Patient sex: F
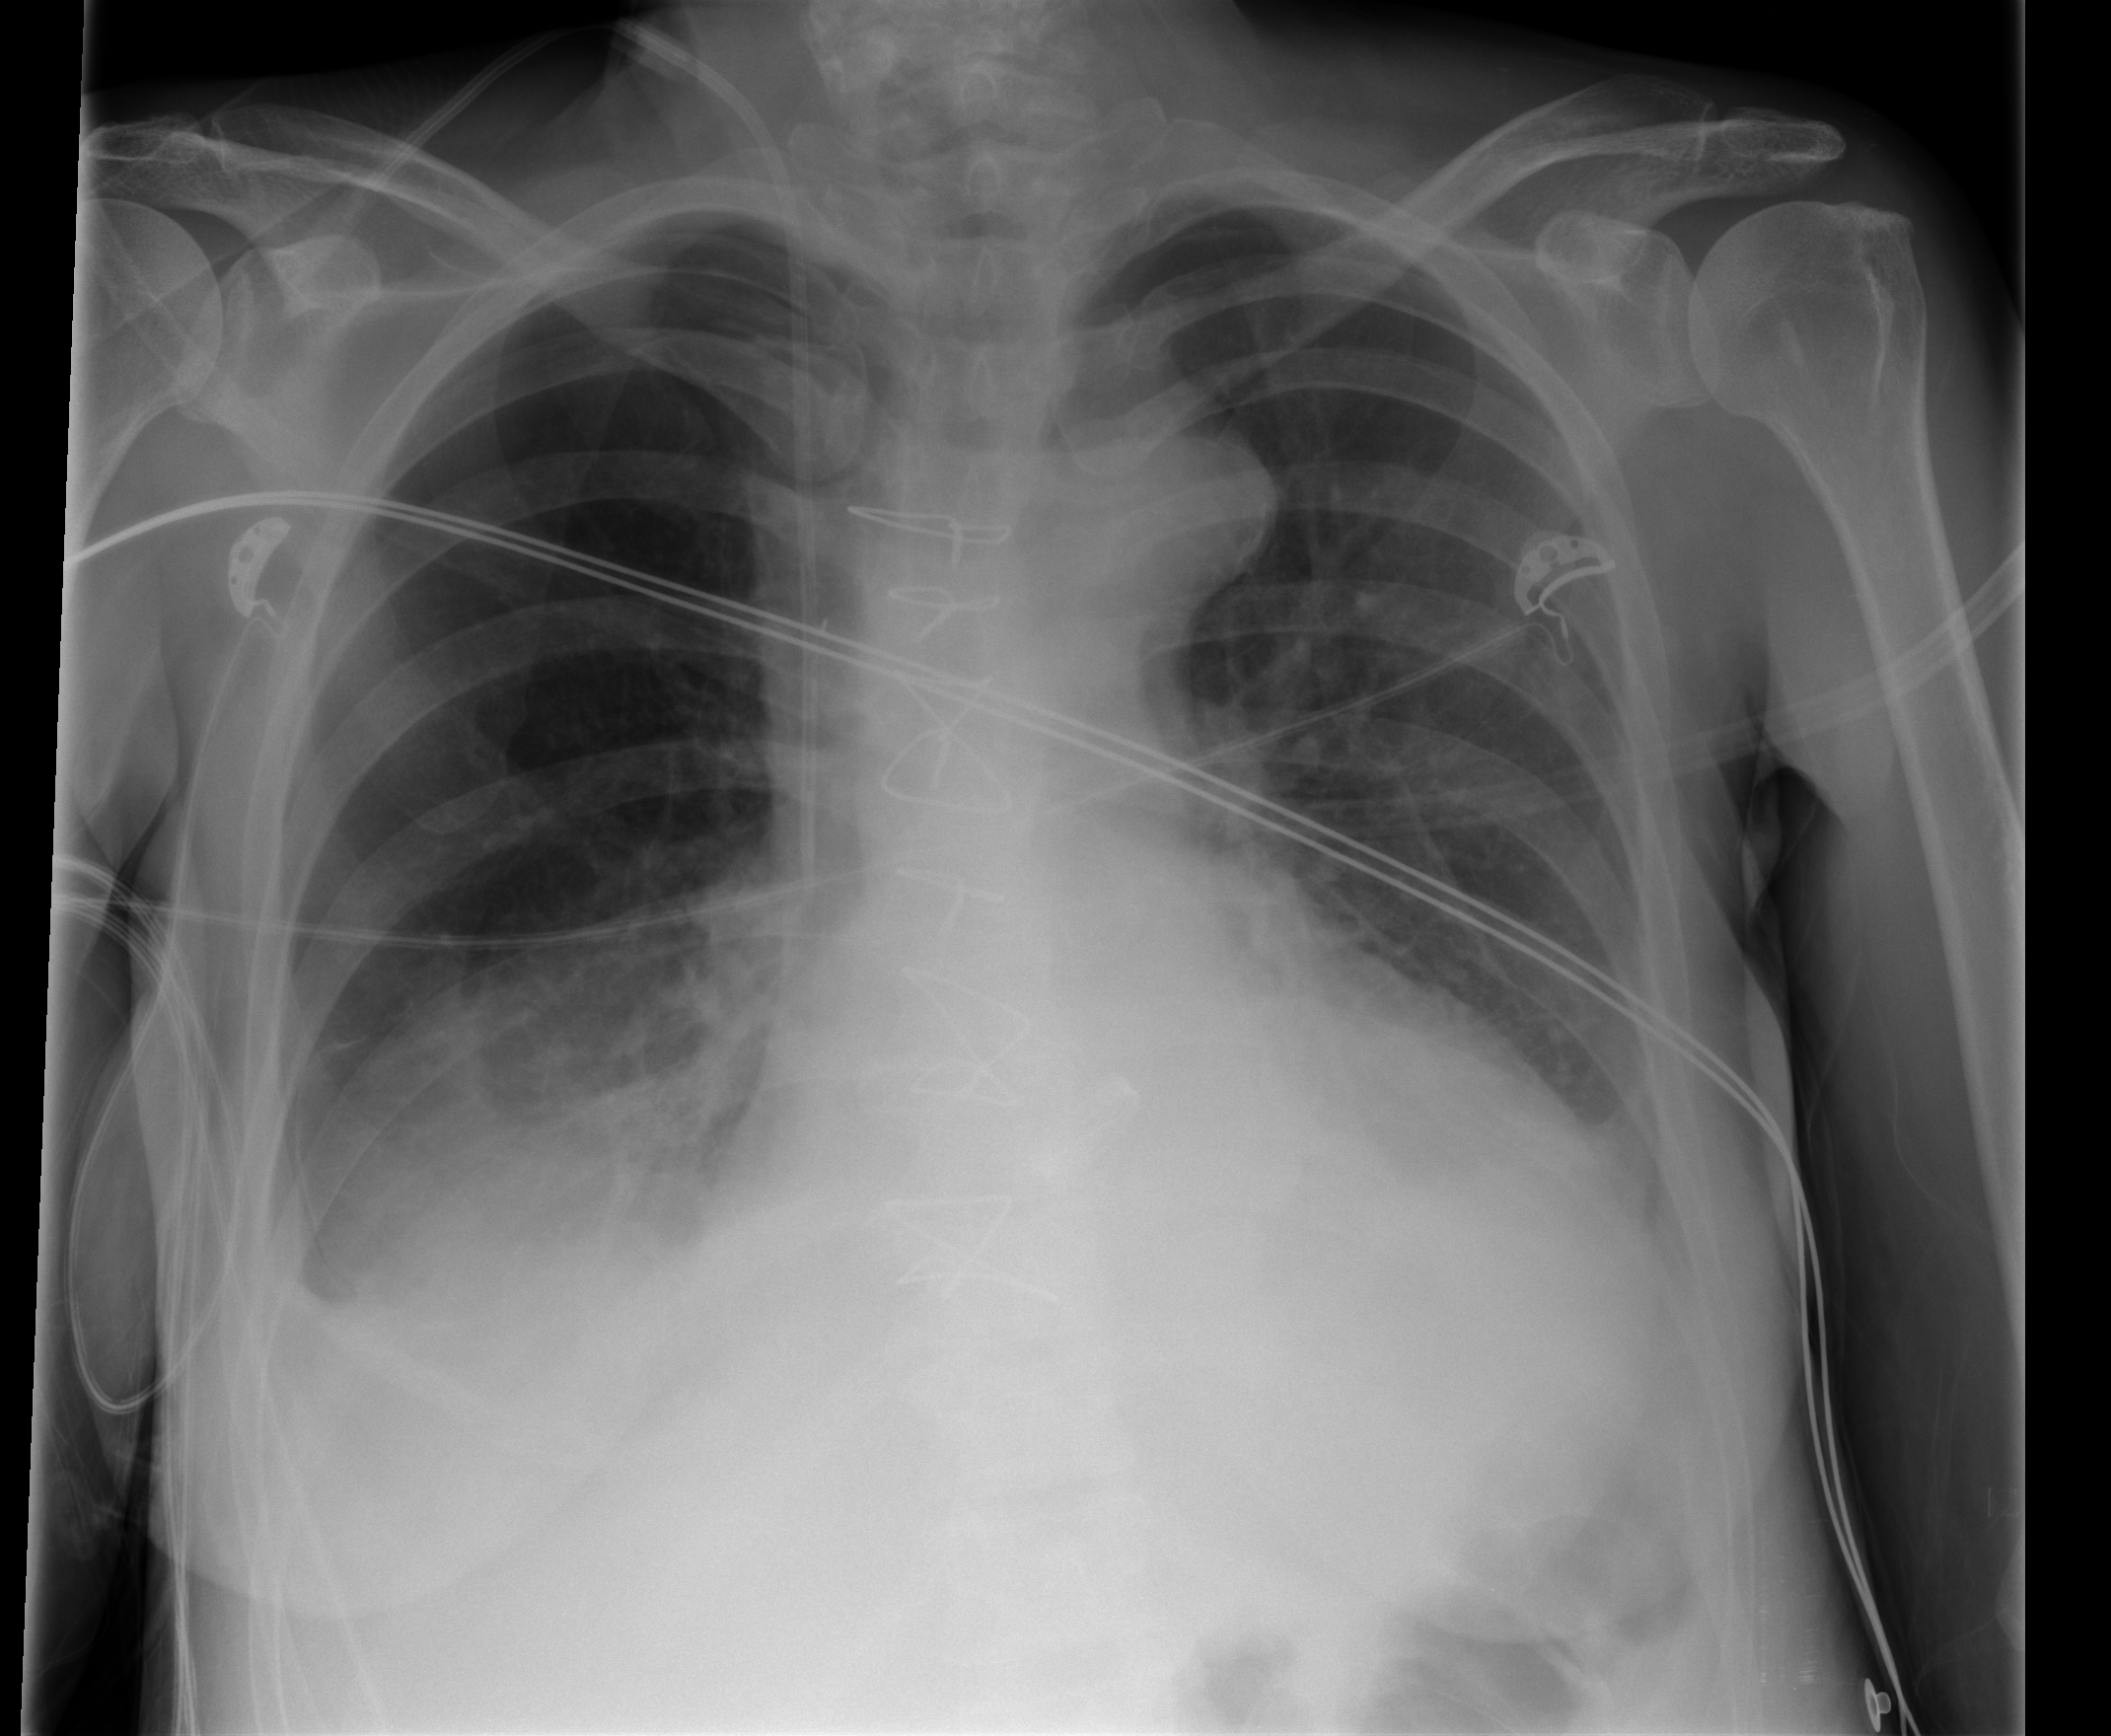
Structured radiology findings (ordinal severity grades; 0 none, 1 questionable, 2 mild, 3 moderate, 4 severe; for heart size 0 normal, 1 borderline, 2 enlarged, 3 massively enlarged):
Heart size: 2
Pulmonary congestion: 1
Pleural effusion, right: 2
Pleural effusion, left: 2
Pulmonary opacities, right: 1
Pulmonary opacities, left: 0
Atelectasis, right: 2
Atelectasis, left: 2